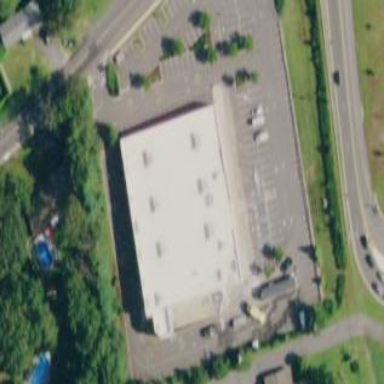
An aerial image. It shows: Building that houses supermarket.